Field crop: tomato
Growth stage: 1
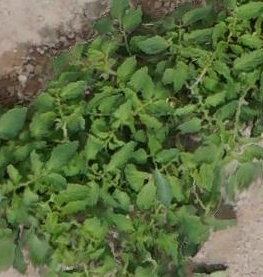
Species: tomato